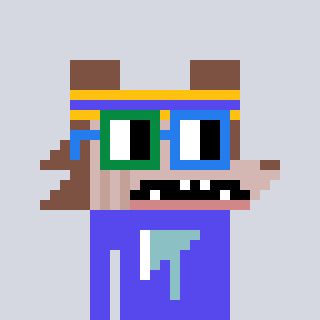
a pixel art character with square green and blue glasses, a werewolf-shaped head and a computerblue-colored body on a cool background